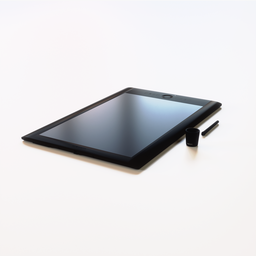
Label: electronics